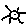
Label: sun